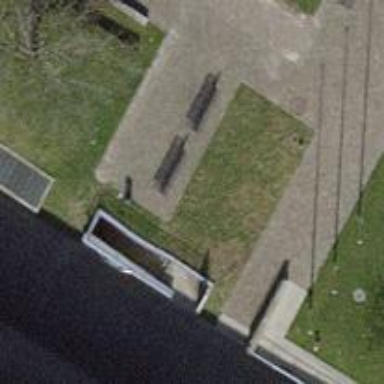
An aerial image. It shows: Bench for seating.